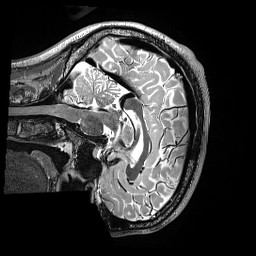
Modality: T2w
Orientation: sagittal